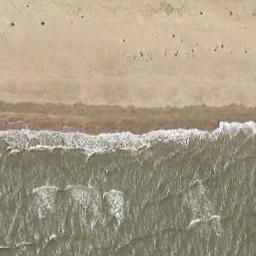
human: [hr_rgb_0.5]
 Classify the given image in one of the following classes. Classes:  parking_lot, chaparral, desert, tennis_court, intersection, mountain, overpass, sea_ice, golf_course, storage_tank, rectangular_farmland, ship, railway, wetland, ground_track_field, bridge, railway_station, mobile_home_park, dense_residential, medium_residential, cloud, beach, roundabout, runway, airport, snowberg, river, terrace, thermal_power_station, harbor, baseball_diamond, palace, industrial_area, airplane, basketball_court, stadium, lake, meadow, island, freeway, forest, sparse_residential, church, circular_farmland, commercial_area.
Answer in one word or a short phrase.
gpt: beach